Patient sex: F
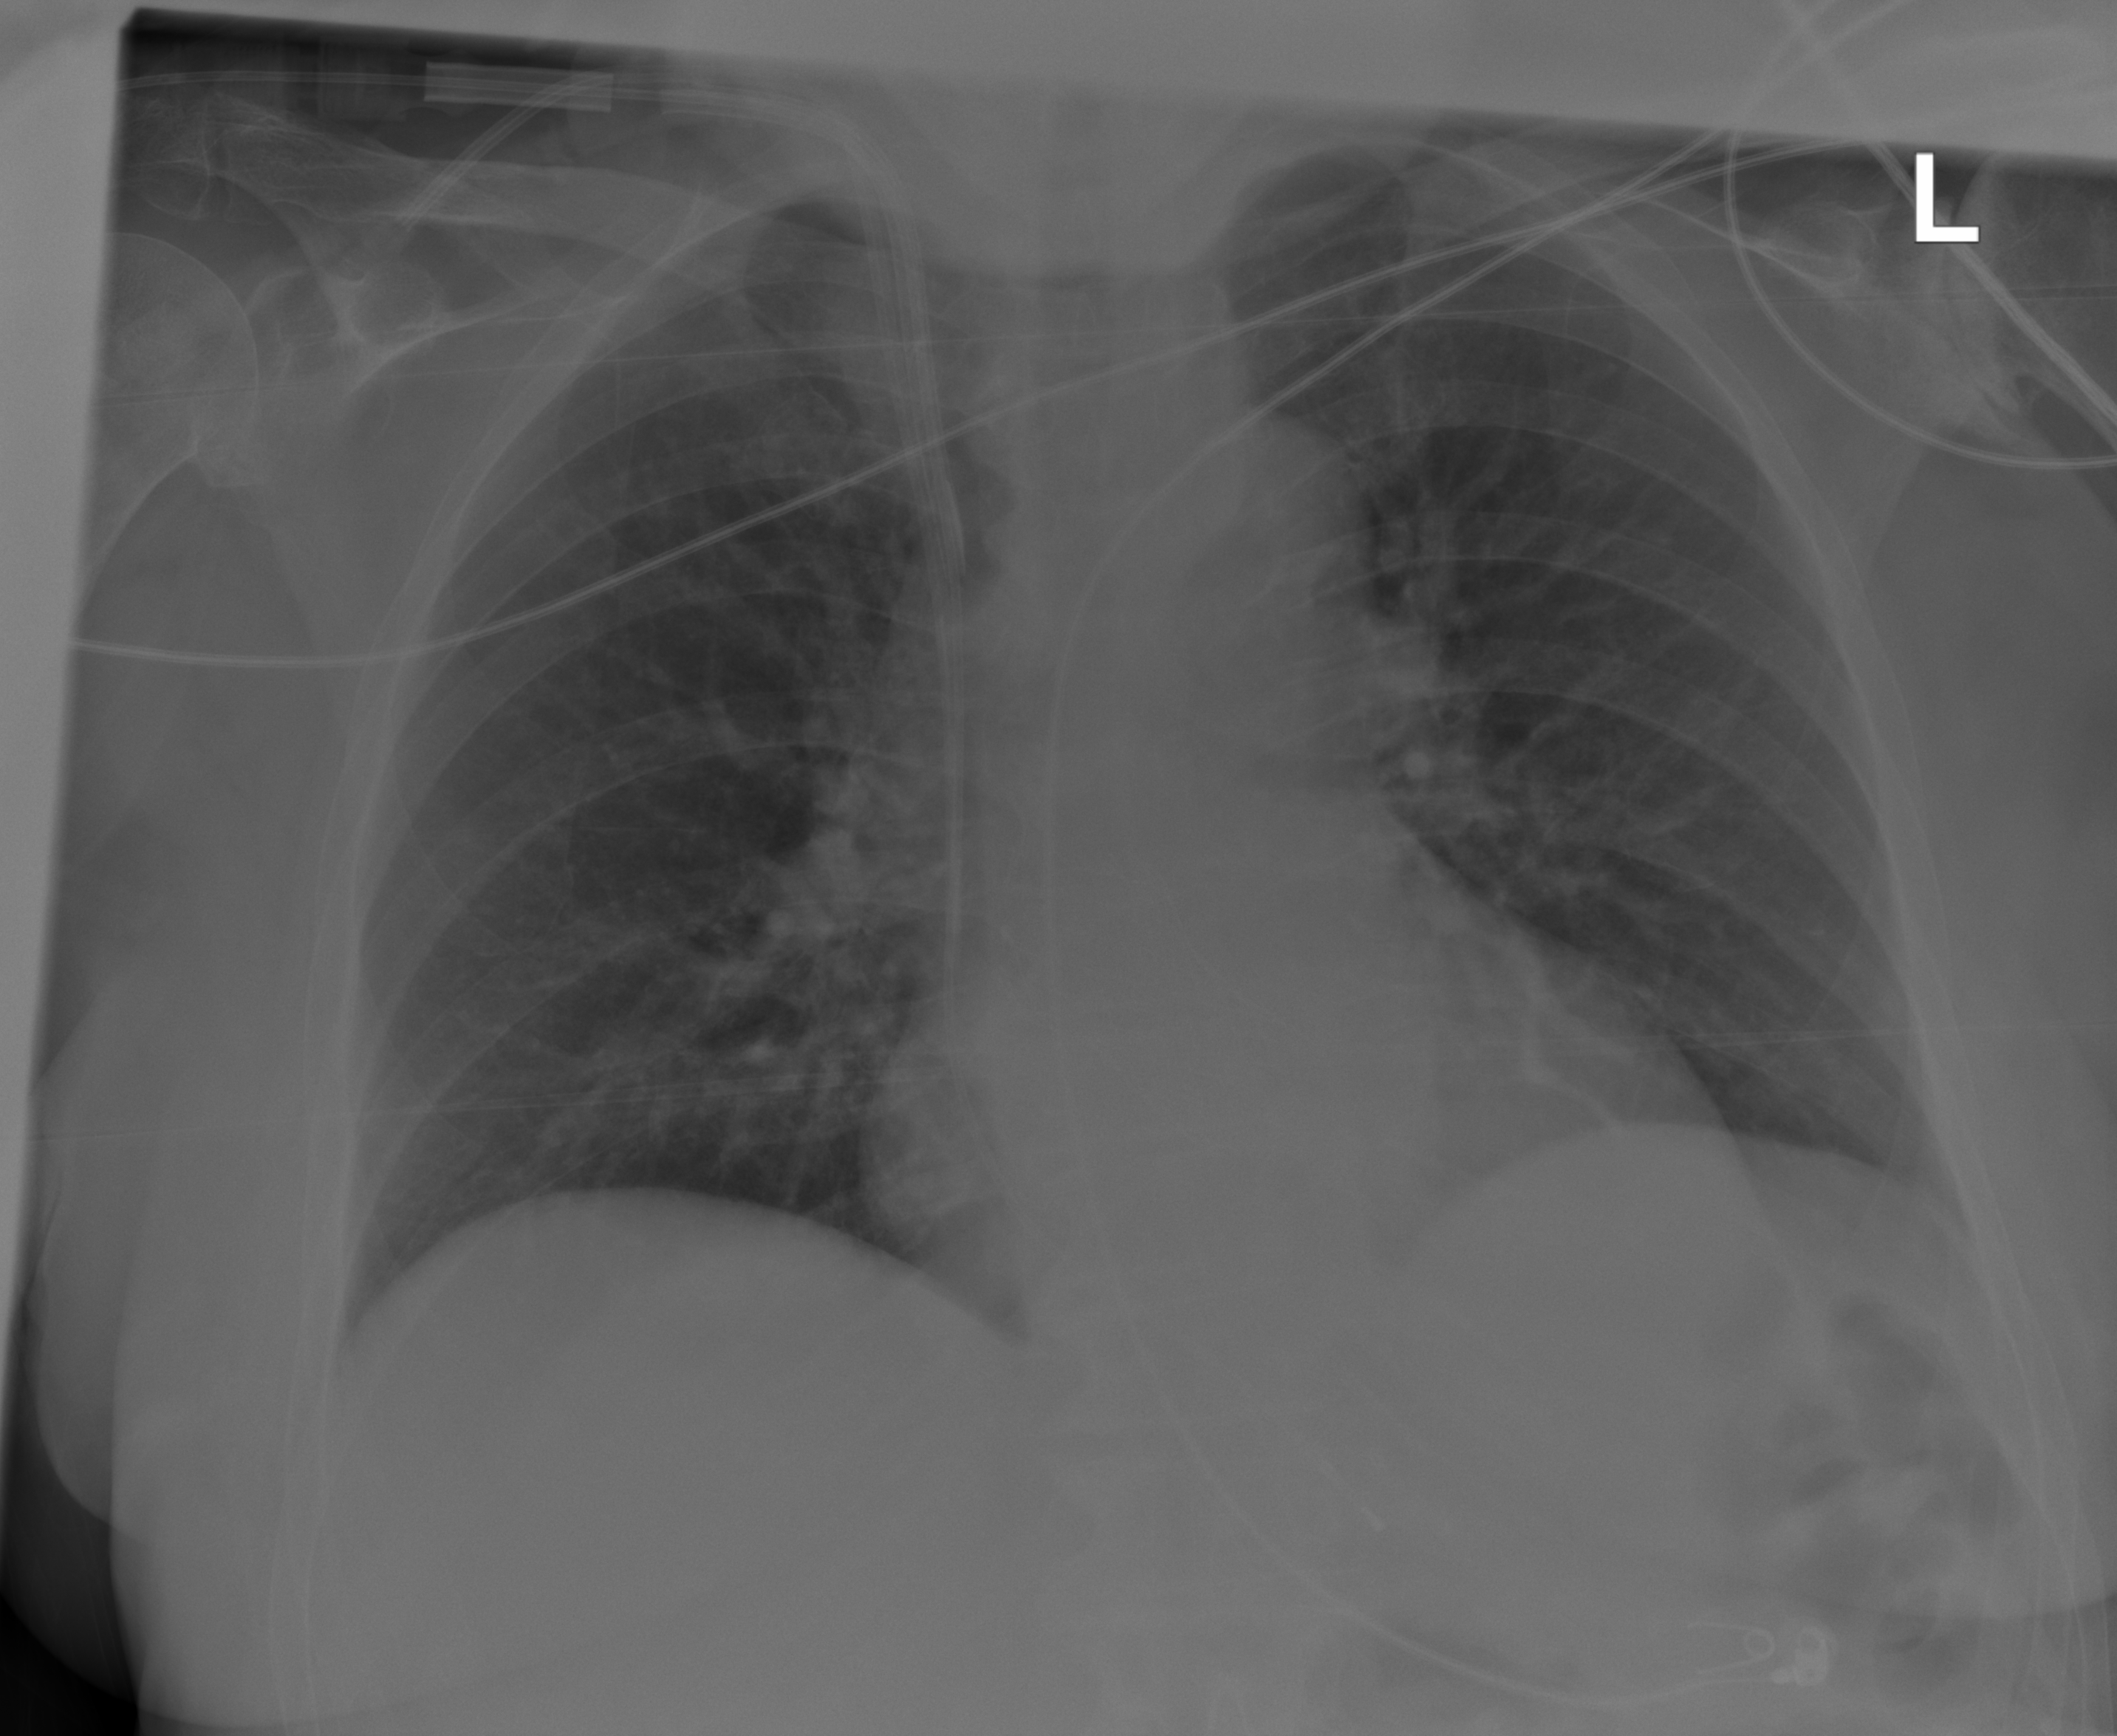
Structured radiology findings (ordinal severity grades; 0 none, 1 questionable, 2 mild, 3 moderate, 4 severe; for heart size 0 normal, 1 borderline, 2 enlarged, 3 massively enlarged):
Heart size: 1
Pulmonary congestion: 1
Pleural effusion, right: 0
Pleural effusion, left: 0
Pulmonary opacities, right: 0
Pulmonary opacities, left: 0
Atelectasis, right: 0
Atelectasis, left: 0